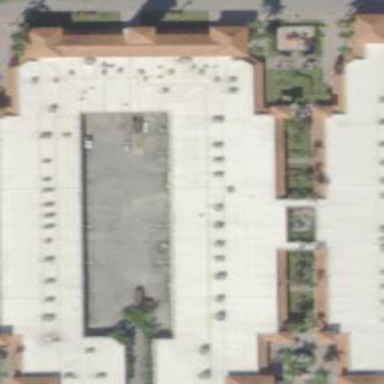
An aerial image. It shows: Retail building with flat gray roof.